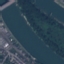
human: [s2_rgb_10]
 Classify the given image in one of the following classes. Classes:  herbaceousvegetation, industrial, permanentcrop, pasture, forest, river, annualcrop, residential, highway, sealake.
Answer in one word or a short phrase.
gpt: River